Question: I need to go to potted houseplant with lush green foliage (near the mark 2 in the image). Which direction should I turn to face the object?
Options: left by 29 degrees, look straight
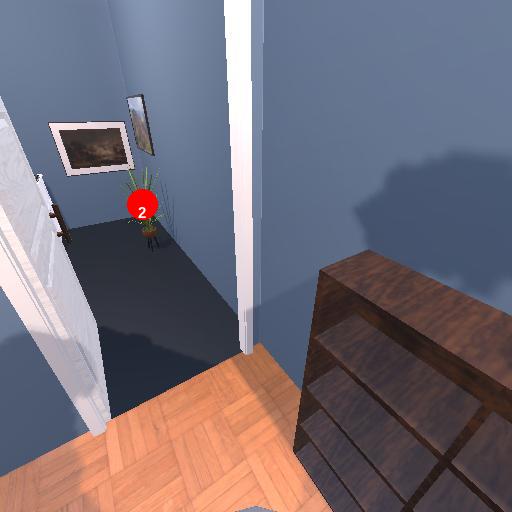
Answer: left by 29 degrees